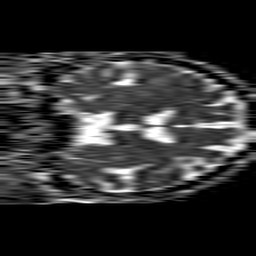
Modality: ADC
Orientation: coronal
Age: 55
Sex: male
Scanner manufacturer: philips
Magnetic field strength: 1.5 T
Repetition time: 4.6 s
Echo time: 0.08631 s